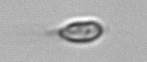
Label: Chrysochromulina